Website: apple
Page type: billing-address
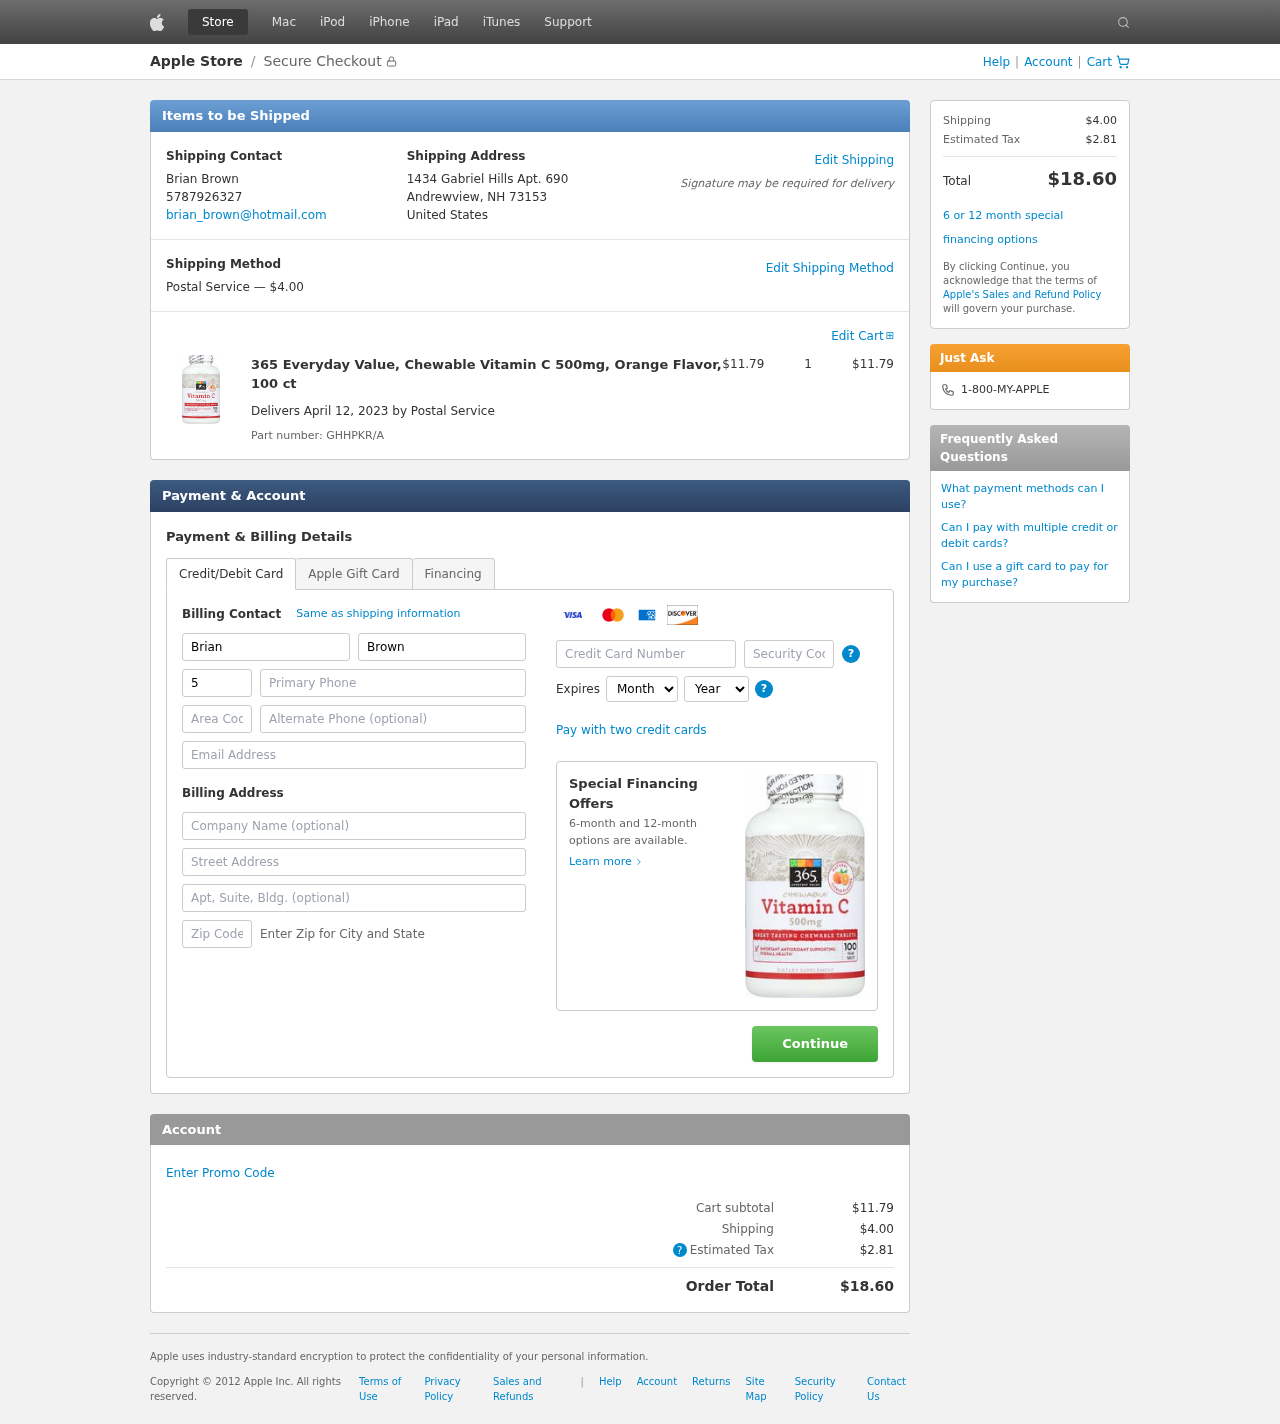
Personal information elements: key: PII_CARD_CVV
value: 708
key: PII_CARD_EXPIRY_MONTH
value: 10
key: PII_CARD_EXPIRY_YEAR
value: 26
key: PII_CARD_NUMBER
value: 2265 8616 0607 5936
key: PII_CITY_STATE_ZIP
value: Andrewview, NH 73153
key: PII_COMPANY
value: Thomas, Velazquez and Garcia
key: PII_COUNTRY
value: United States
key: PII_EMAIL
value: brian_brown@hotmail.com
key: PII_FIRSTNAME
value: Brian
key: PII_FULLNAME
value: Brian Brown
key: PII_LASTNAME
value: Brown
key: PII_PHONE
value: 5787926327
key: PII_PHONE_ALT
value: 8067797530
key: PII_PHONE_ALT_AREA
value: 806
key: PII_PHONE_AREA
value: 578
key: PII_POSTCODE2
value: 98270
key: PII_STREET
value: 1434 Gabriel Hills Apt. 690
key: PII_STREET2
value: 59229 Fowler Points
Product elements: key: PRODUCT1_NAME
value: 365 Everyday Value, Chewable Vitamin C 500mg, Orange Flavor, 100 ct
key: PRODUCT1_PRICE
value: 11.79
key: PRODUCT1_QUANTITY
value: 1
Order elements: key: ORDER_SHIPPING_COST
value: $4.00
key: ORDER_SUBTOTAL
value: $11.79
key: ORDER_DELIVERY_DATE
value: April 12, 2023
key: ORDER_PART_NUMBER
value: GHHPKR/A
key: ORDER_TAX
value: $2.81
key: ORDER_TOTAL
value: $18.60